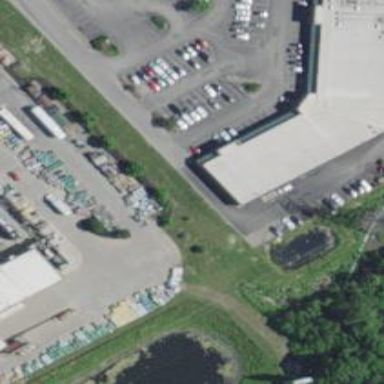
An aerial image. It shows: Car rental facility.